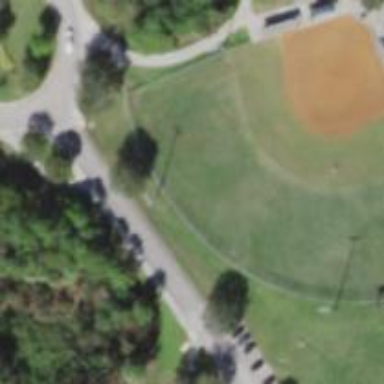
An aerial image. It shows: Baseball pitch for leisure land activities.